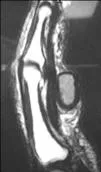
MRIT1 sequence, saggital image of the lipoma and its attachment to the tendon sheath.
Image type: radiology (mri)